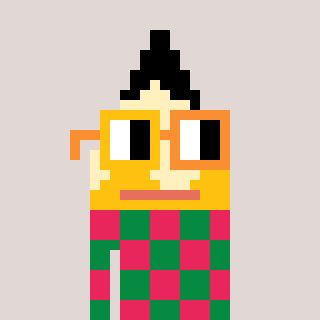
a pixel art character with square yellow and orange glasses, a pencil-shaped head and a green-colored body on a warm background